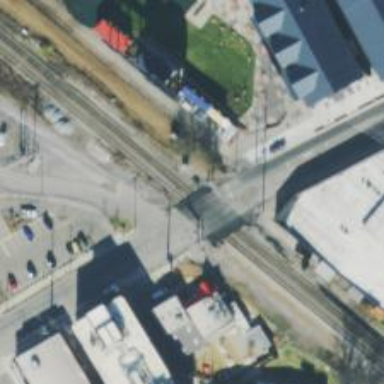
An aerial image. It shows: Crossing for the railway.